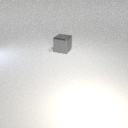
large gray metal cube